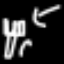
Label: fork